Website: walmart
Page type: billing-address
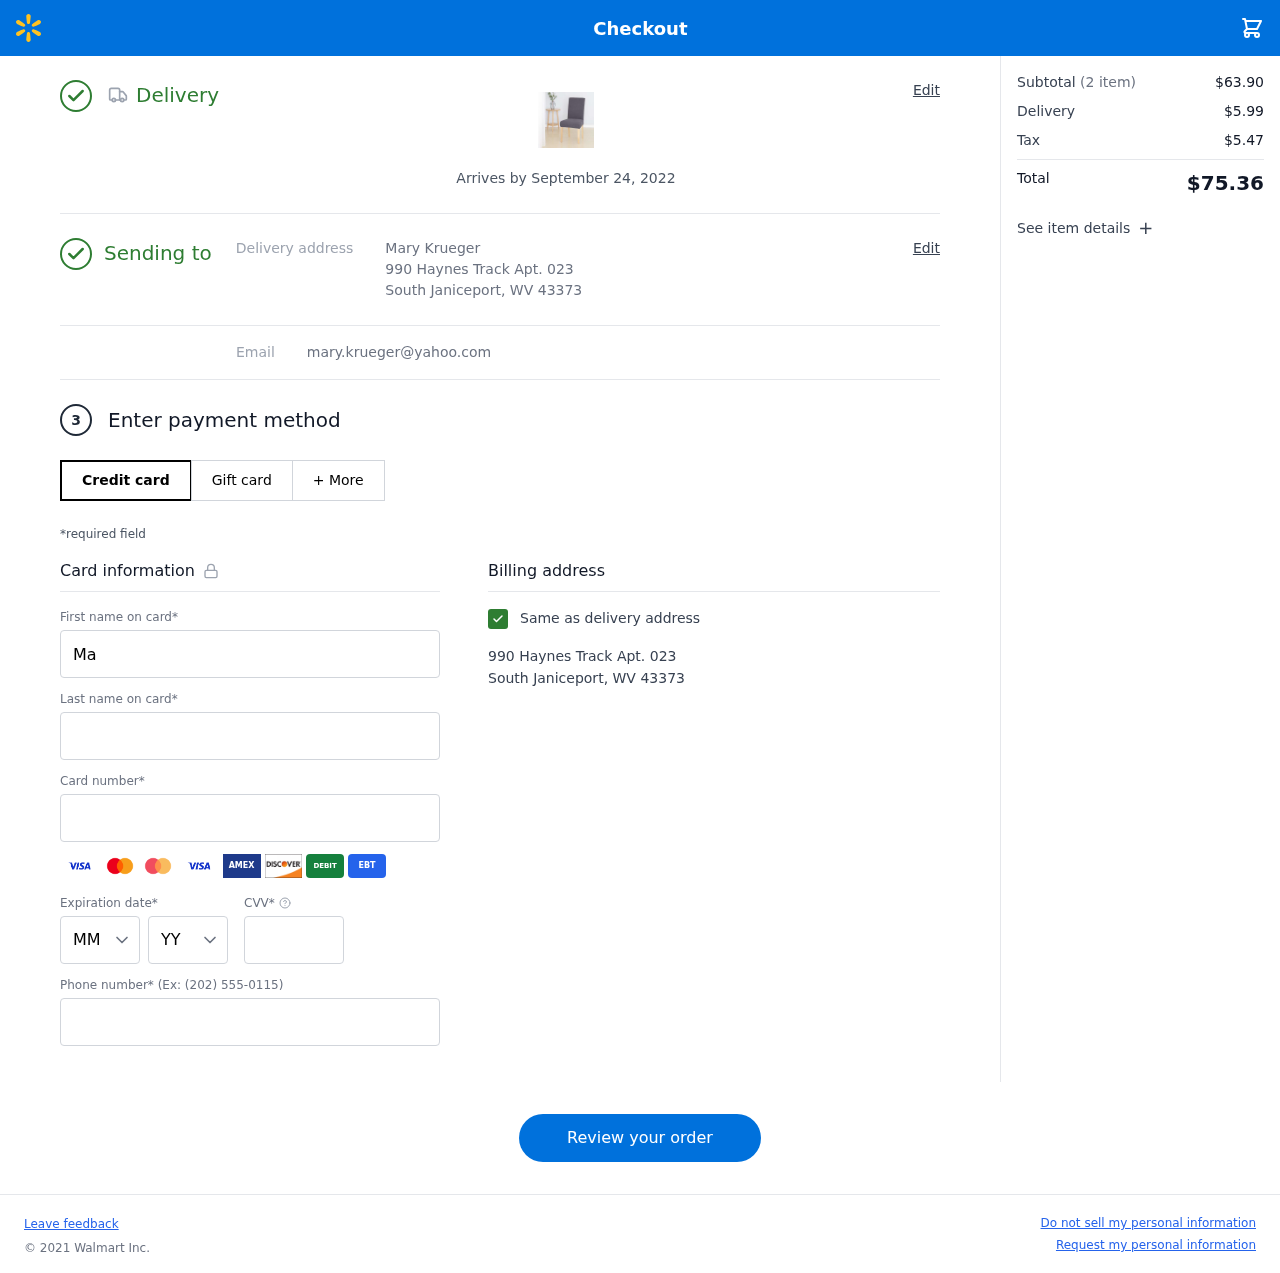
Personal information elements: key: PII_CARD_CVV
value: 167
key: PII_CARD_EXPIRY_MONTH
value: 08
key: PII_CARD_EXPIRY_YEAR
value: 29
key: PII_CARD_NUMBER
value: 6011 4701 7168 4946
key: PII_EMAIL
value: mary.krueger@yahoo.com
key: PII_FIRSTNAME
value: Mary
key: PII_FULLNAME
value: Mary Krueger
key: PII_LASTNAME
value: Krueger
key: PII_PHONE
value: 6574857161
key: PII_STREET
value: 990 Haynes Track Apt. 023
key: PII_CITY_STATE_ZIP
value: South Janiceport, WV 43373
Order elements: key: ORDER_DELIVERY_DATE
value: Arrives by September 24, 2022
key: ORDER_NUM_ITEMS
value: (2 item)
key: ORDER_SUBTOTAL
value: $63.90
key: ORDER_SHIPPING_COST
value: $5.99
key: ORDER_TAX
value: $5.47
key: ORDER_TOTAL
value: $75.36